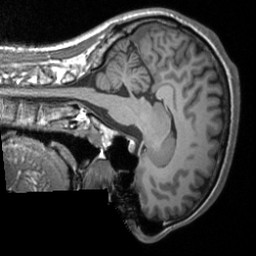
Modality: T1w
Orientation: sagittal
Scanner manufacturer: siemens
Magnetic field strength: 3 T
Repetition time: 1.9 s
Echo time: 0.00226 s